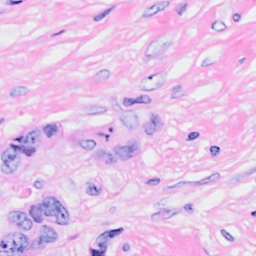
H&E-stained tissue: Breast